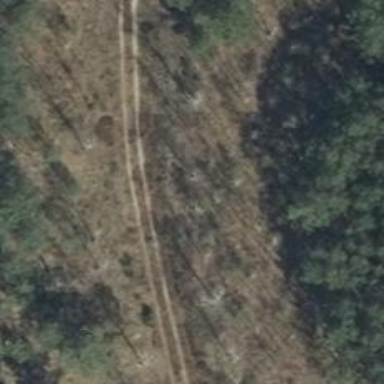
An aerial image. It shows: Dirt track road with grade 4 tracktype.